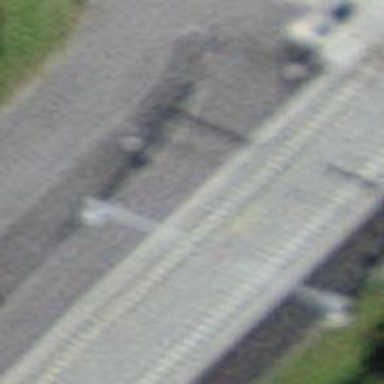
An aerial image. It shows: Halt on the railway.